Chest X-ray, PA view. Patient: 35 years old, sex F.
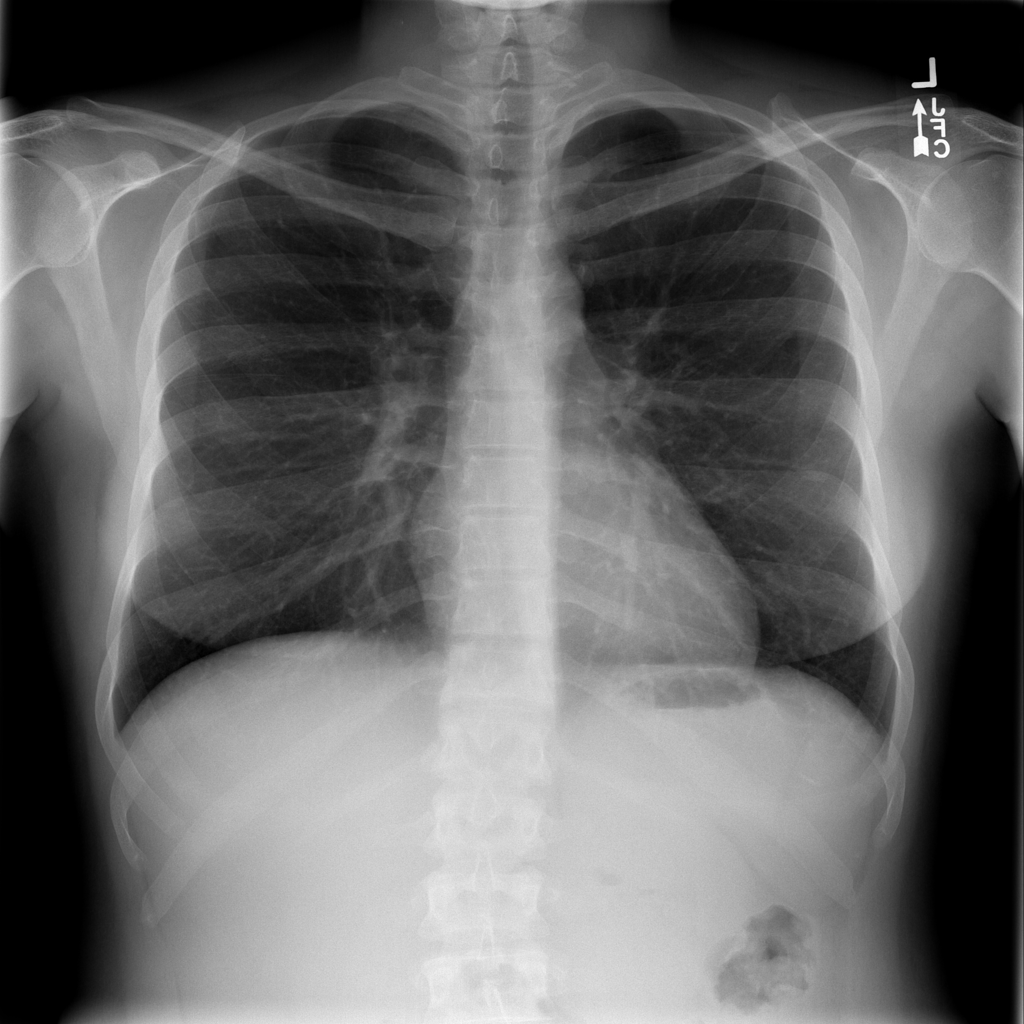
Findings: No Finding